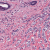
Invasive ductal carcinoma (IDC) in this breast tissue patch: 1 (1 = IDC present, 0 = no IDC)